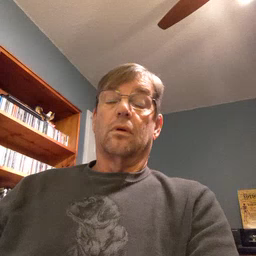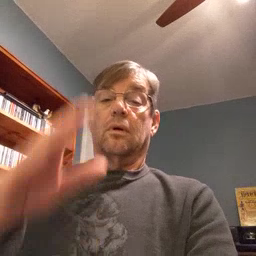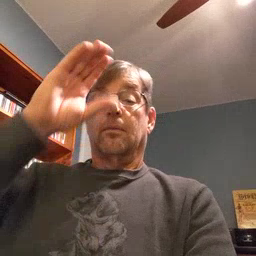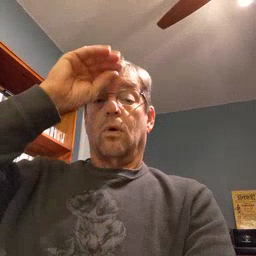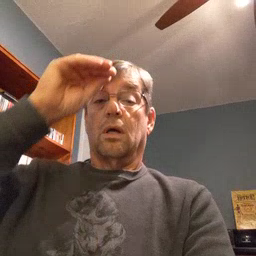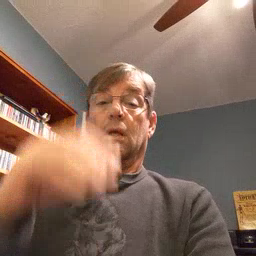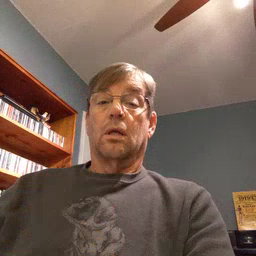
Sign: boy